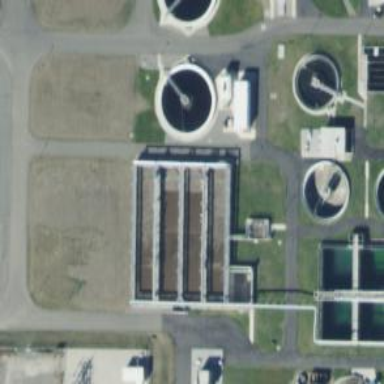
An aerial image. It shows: Image of wastewater.